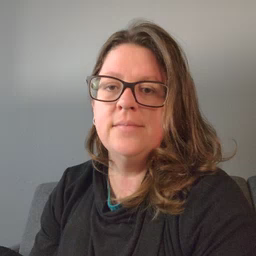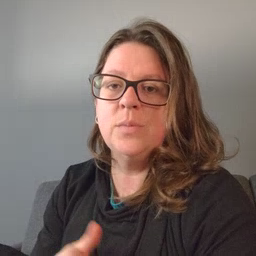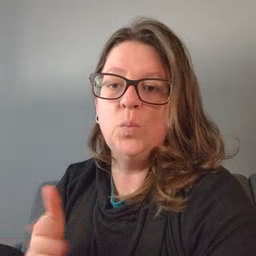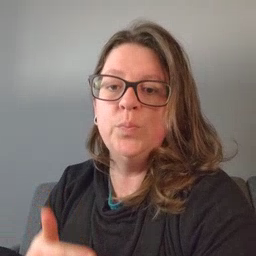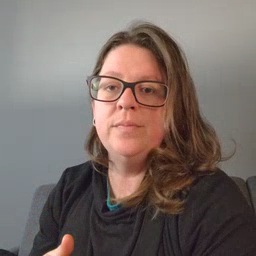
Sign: room